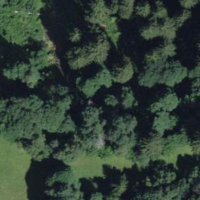
EUNIS habitat code: 44
Species observed at this site:
Aporia crataegi